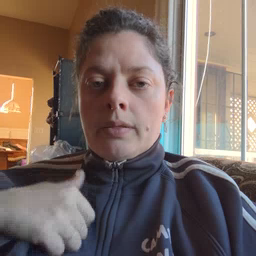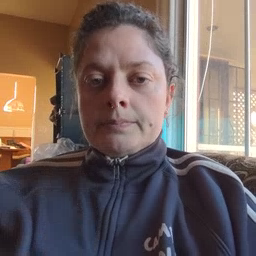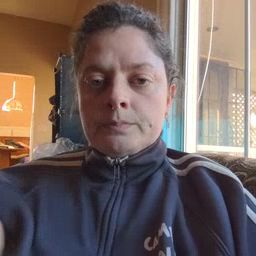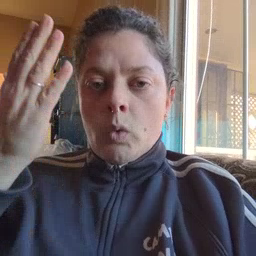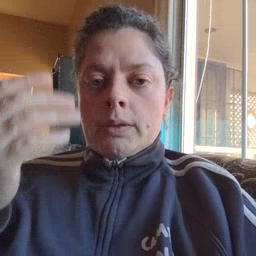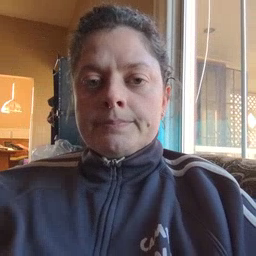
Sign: morning